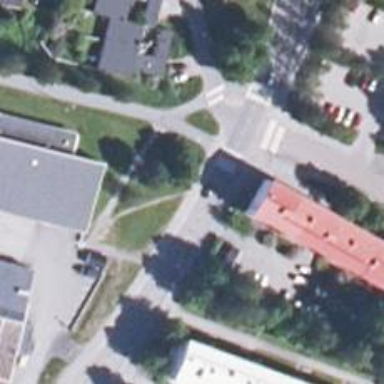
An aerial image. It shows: Asphalt cycleway.